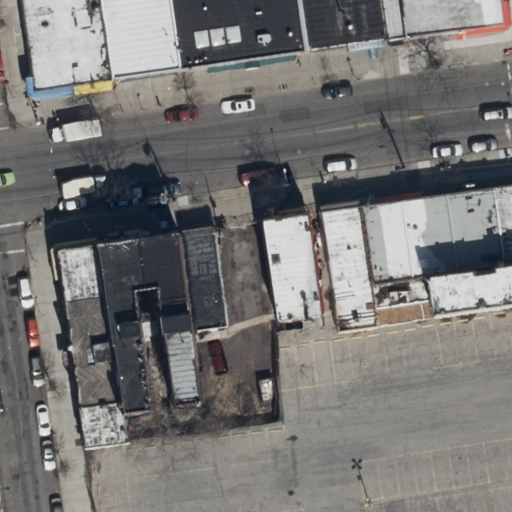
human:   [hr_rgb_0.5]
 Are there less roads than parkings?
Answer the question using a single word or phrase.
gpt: no

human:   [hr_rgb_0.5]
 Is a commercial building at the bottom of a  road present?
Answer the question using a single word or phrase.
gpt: no

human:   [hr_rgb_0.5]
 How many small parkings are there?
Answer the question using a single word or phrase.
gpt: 0

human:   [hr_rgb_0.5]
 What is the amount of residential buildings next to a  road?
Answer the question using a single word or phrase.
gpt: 14

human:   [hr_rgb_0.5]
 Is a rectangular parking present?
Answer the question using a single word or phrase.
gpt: no

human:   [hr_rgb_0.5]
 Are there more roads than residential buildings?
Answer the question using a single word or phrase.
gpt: no

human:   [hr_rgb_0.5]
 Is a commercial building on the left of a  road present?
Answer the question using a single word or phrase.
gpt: no

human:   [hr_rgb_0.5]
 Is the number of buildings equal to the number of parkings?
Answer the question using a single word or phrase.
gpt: no

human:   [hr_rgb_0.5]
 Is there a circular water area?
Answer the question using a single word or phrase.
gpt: no

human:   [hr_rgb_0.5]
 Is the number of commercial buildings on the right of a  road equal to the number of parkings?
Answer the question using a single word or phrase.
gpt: no

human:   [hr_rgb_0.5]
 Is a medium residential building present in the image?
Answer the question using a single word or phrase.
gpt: yes

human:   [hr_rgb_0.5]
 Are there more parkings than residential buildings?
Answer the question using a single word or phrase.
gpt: no

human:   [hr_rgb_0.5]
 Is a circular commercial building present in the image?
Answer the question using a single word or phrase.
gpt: no

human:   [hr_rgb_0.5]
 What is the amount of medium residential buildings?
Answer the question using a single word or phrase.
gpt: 11

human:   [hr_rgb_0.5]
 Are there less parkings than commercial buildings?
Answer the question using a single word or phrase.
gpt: no

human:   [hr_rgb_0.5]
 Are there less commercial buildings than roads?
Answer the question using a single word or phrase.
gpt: yes

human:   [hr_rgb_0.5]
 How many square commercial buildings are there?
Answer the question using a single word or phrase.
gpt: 0

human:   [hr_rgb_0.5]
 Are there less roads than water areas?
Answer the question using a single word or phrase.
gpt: no

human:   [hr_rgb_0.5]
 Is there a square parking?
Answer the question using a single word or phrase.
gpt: no

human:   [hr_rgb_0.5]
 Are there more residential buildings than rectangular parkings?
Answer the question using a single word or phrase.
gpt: yes

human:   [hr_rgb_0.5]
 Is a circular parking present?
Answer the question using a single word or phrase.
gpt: no

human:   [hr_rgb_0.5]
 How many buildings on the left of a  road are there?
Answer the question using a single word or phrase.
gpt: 8

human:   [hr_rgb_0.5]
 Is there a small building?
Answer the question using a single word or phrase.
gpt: yes

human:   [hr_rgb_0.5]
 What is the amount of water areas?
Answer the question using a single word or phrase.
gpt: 0

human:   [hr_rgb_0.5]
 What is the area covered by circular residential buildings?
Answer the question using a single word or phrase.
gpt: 0m2

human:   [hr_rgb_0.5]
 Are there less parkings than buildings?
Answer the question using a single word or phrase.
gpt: yes

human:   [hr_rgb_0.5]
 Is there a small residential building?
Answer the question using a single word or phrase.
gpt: yes

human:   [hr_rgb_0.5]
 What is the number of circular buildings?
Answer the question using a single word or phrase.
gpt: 0

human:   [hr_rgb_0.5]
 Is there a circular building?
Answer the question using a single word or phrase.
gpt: no

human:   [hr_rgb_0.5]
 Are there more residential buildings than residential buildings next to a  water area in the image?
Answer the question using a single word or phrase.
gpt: yes

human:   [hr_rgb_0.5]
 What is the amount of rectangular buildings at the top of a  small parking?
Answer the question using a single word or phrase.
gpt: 0

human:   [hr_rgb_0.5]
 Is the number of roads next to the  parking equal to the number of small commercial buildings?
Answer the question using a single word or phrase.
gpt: no

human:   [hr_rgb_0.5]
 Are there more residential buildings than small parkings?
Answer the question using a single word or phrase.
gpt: yes

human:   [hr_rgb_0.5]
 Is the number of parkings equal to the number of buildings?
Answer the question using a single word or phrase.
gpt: no

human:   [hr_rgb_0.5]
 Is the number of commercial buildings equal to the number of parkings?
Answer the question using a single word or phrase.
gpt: no

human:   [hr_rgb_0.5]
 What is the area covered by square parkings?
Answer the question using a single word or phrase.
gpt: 0m2